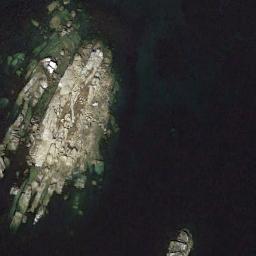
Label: island